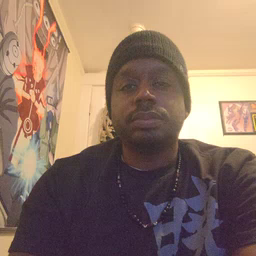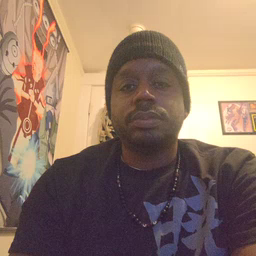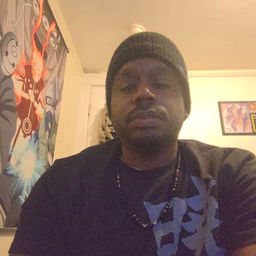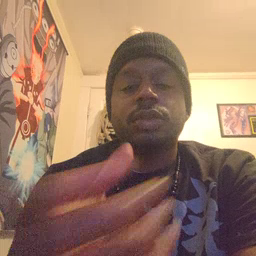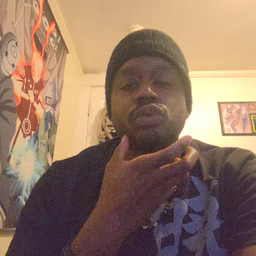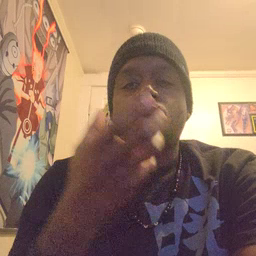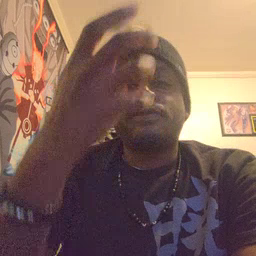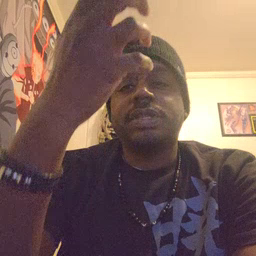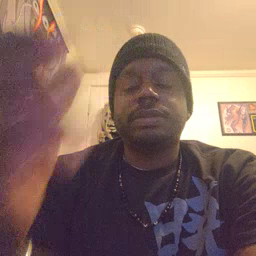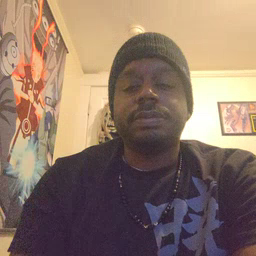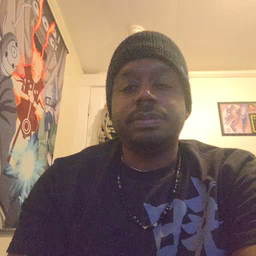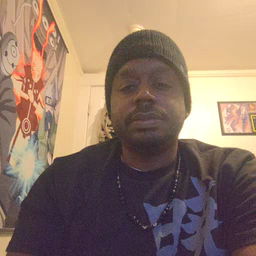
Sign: giraffe